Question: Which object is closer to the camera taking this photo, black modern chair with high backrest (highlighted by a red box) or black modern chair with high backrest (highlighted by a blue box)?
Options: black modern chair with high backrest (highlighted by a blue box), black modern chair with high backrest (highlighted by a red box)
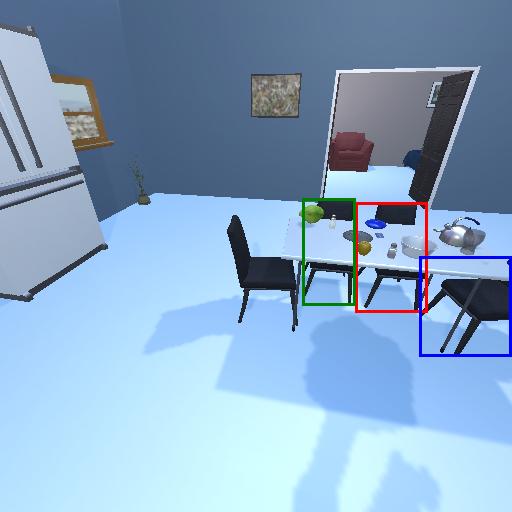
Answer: black modern chair with high backrest (highlighted by a blue box)